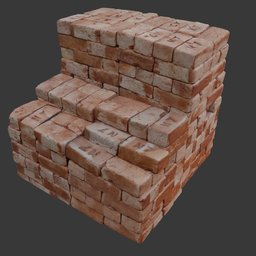
Label: architecture